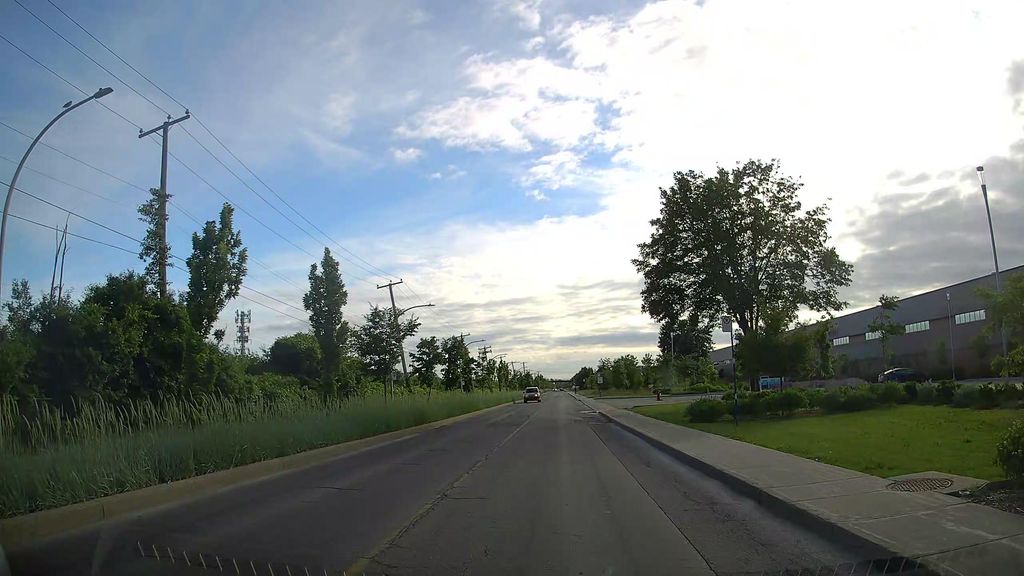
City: montreal